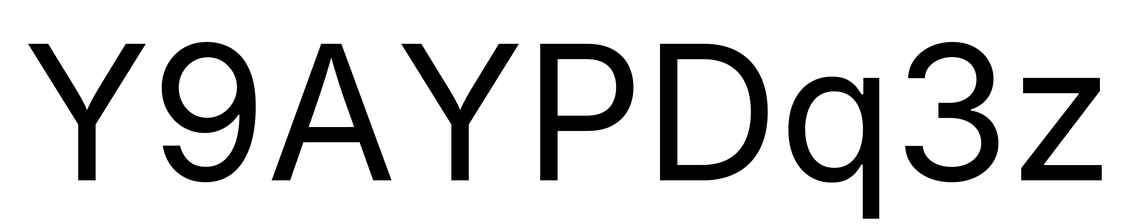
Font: Inter_Regular